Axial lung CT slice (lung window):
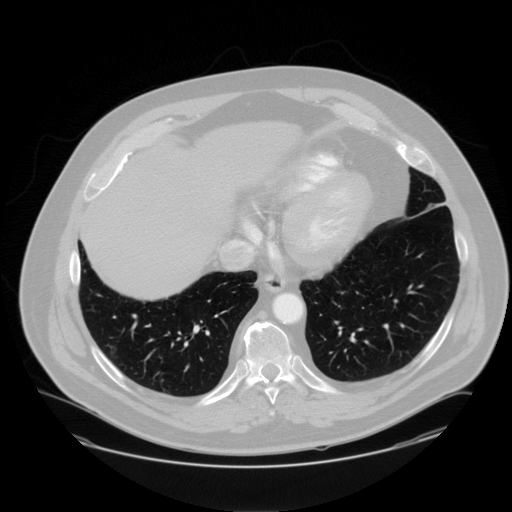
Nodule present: no